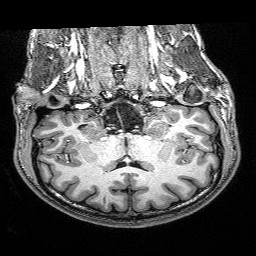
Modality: T1w
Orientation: sagittal